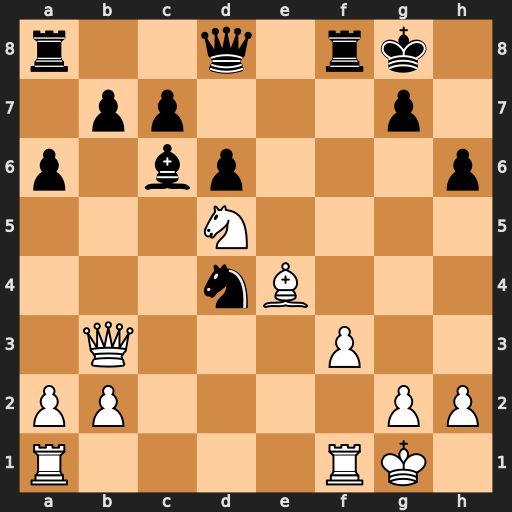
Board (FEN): r2q1rk1/1pp3p1/p1bp3p/3N4/3nB3/1Q3P2/PP4PP/R4RK1
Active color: w
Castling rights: -
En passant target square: -
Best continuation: Ne7+ Kh8 Ng6+ Kh7 Nxf8+